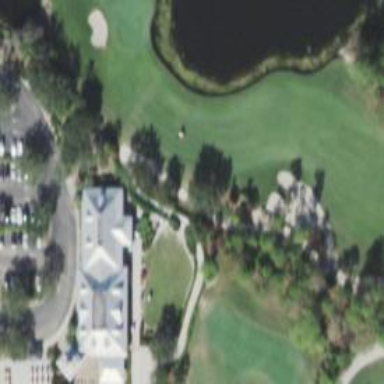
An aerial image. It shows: Pathway for golfing.